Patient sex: F
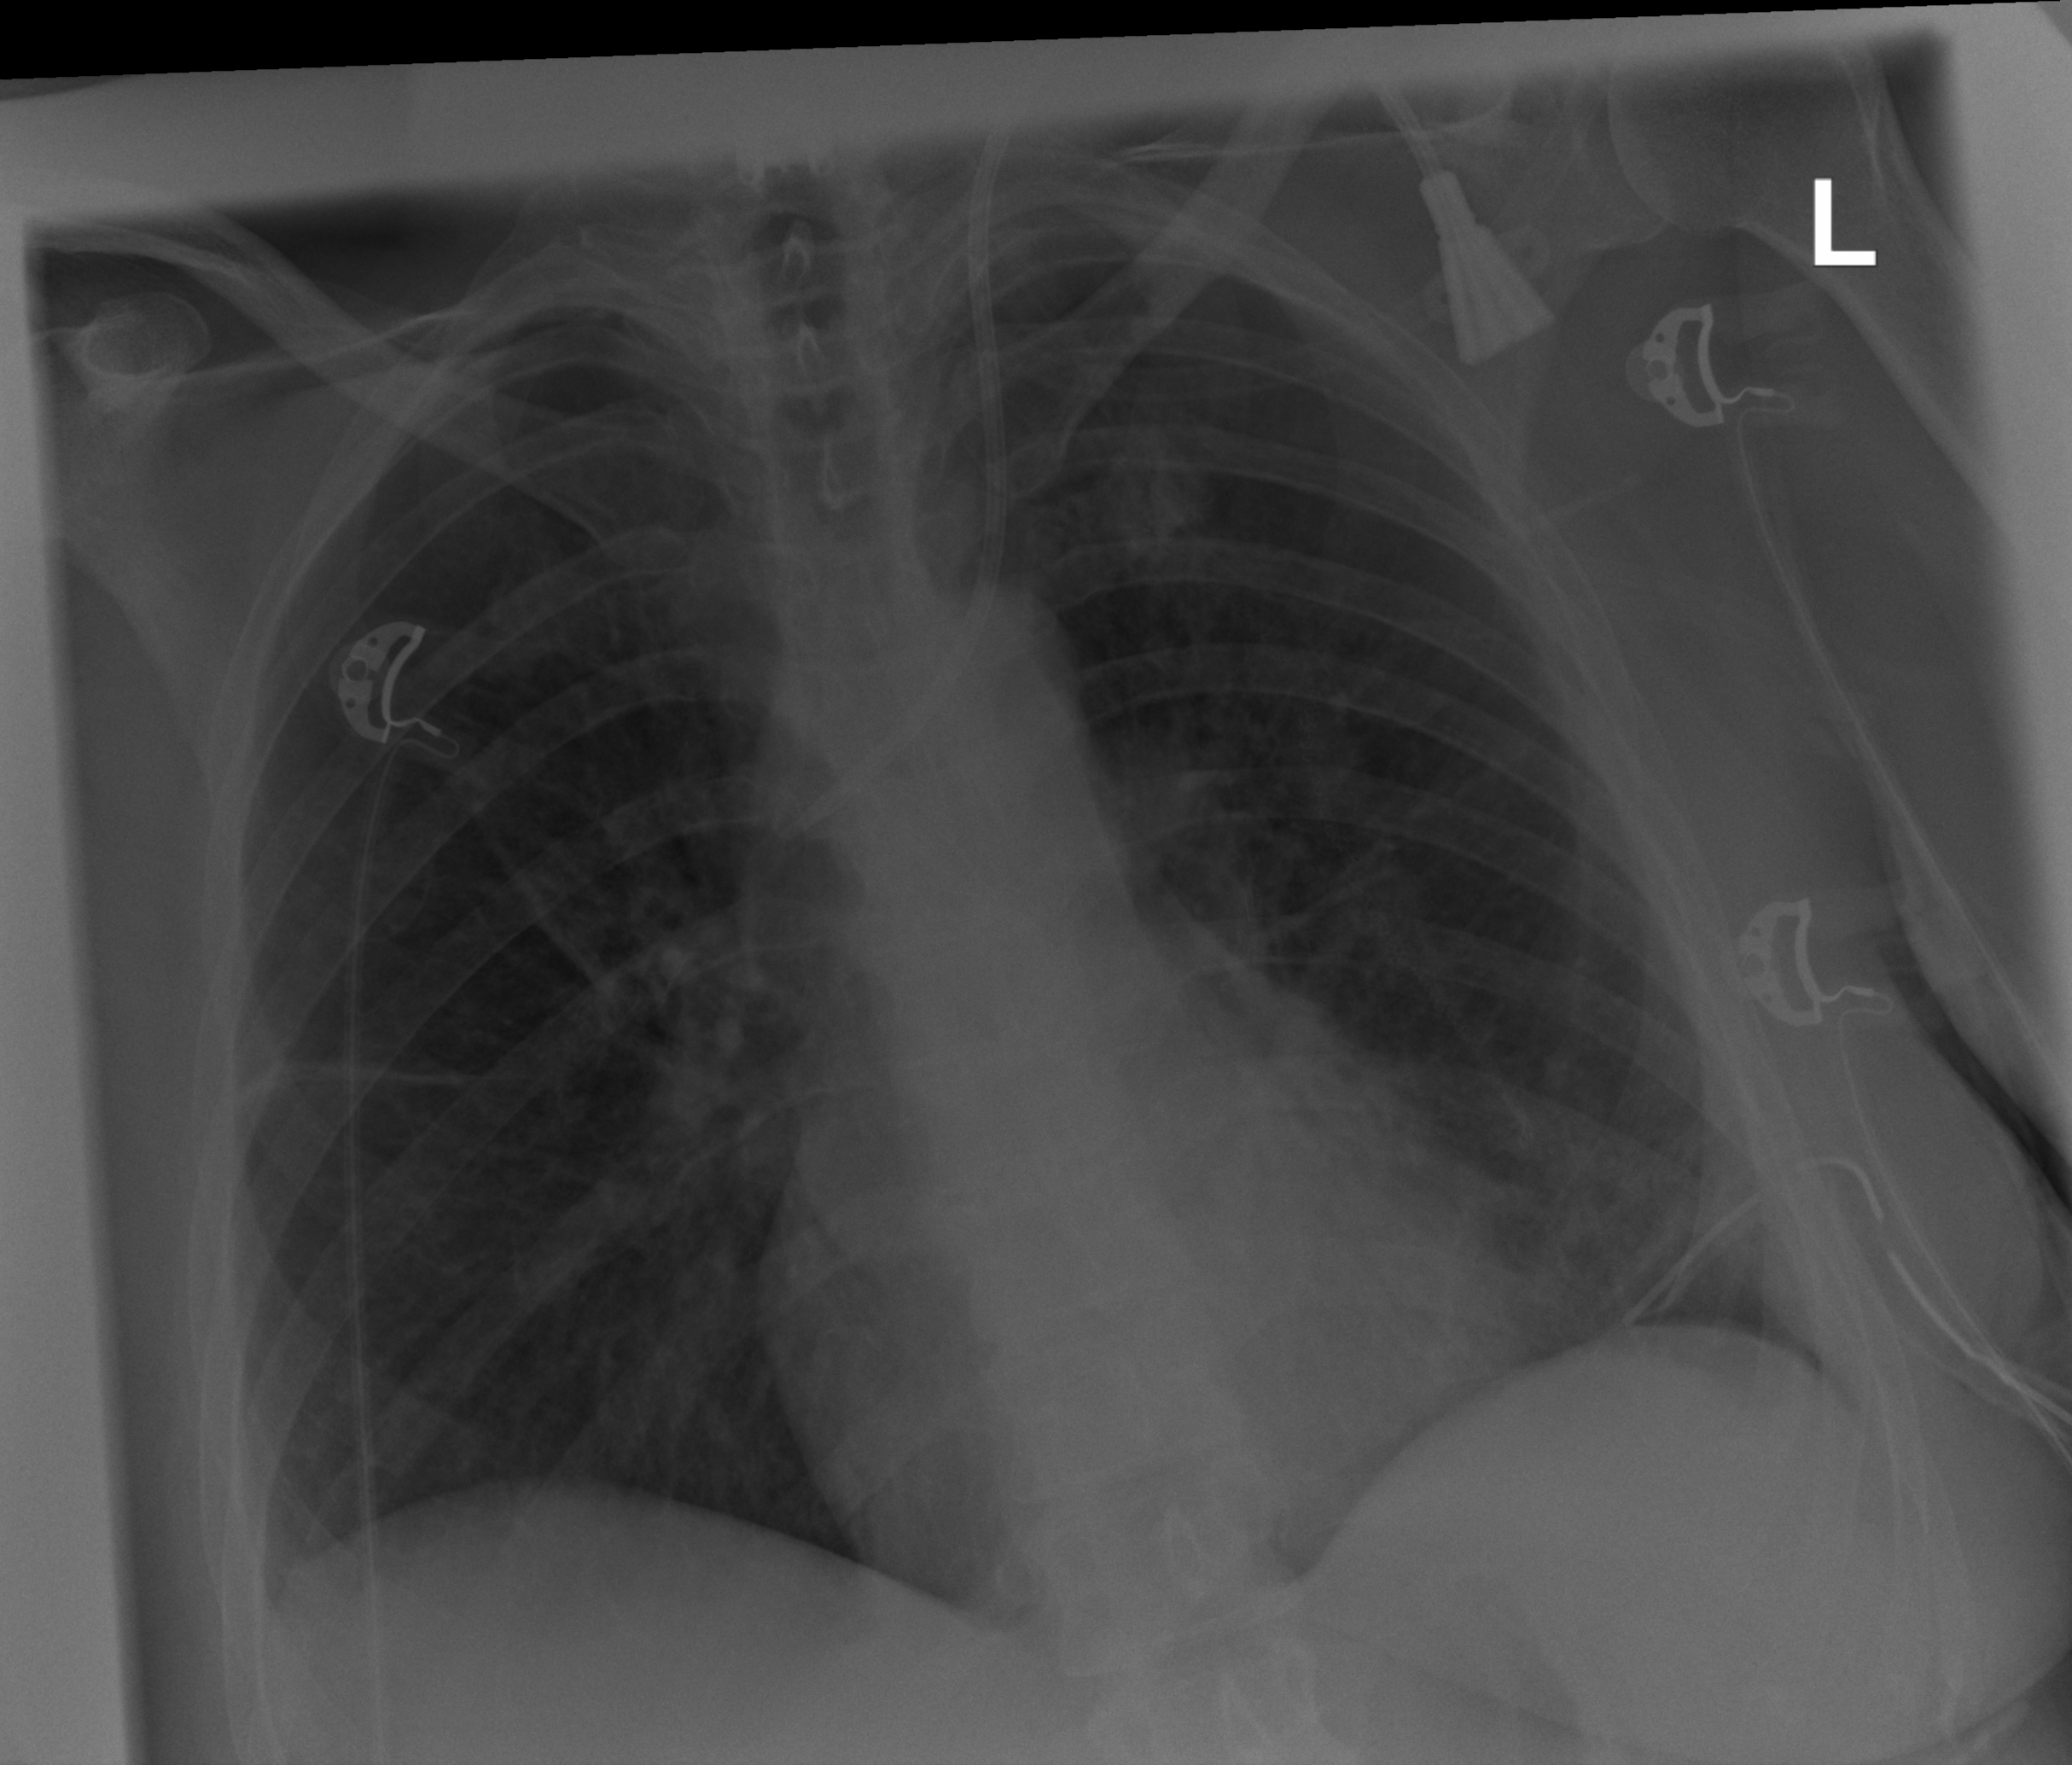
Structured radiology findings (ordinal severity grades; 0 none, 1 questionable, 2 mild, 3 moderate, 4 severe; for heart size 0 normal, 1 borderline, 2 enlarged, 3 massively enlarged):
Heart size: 0
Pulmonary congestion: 0
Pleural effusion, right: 0
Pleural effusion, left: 1
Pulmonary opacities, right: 0
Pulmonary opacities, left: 0
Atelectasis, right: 2
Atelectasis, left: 2